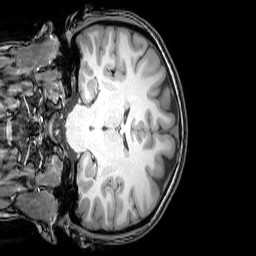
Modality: T1w
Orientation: coronal
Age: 23
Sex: female
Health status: healthy
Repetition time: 0.081 s
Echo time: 0.037 s